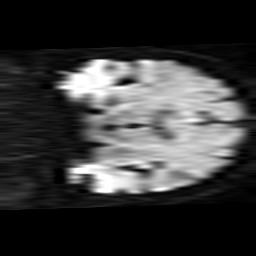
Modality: TRACE
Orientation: coronal
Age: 82
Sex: female
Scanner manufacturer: philips
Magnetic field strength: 1.5 T
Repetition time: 4.23 s
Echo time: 0.07843 s